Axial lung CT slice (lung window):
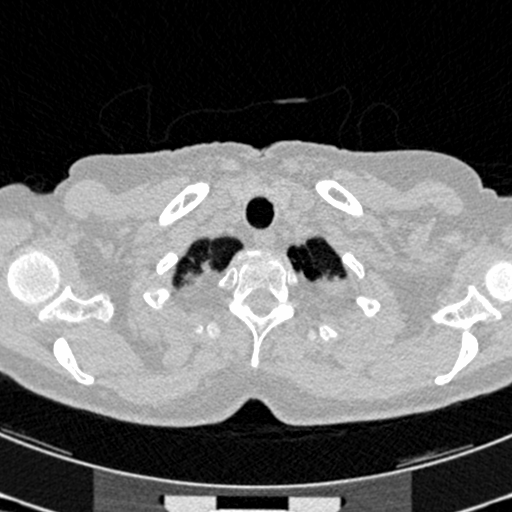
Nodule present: no